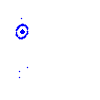
Particle: kaon